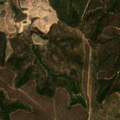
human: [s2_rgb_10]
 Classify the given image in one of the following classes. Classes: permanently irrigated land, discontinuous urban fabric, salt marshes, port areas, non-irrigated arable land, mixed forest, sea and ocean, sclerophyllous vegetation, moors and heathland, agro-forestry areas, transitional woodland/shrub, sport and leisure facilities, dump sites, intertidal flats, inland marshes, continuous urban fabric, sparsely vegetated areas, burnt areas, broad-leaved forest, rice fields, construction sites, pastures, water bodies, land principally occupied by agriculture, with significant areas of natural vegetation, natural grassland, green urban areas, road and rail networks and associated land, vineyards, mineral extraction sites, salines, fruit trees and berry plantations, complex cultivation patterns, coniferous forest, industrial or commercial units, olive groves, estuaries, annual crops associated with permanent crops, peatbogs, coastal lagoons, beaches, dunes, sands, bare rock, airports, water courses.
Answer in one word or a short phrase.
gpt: broad-leaved forest, transitional woodland/shrub